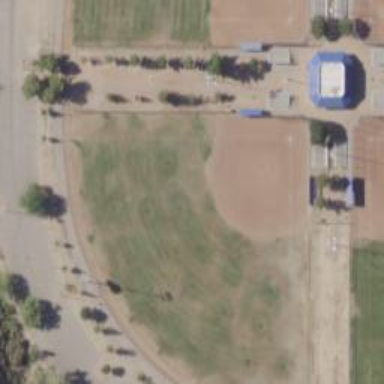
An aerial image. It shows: Baseball pitch for leisure land.